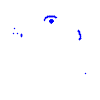
Particle: proton